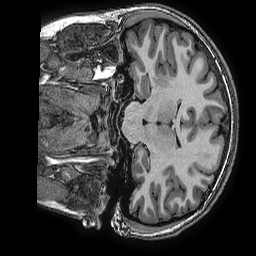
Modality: T1w
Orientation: coronal
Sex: female
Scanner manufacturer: ge
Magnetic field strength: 3 T
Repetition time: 0.0077 s
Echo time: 0.003436 s